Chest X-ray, AP view. Patient: 64 years old, sex F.
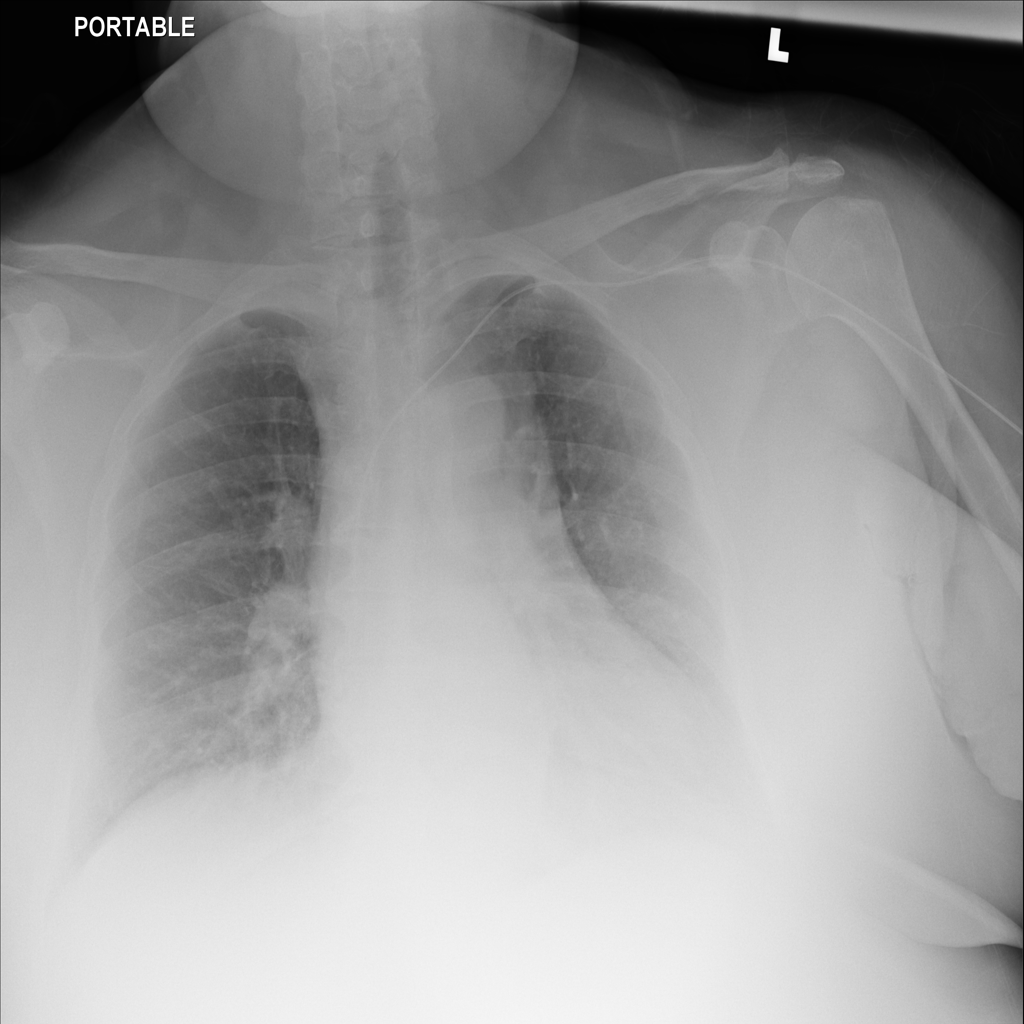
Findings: No Finding